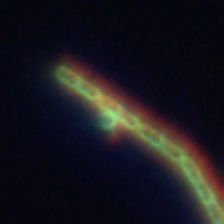
Taxon: Leptocylindrus
Group: Diatoms